Field crop: maize
Growth stage: 2
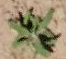
Species: atriplex